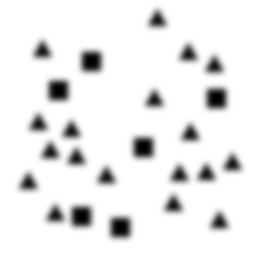
Squares: 6
Triangles: 18
Stars: 0
Total shapes: 24